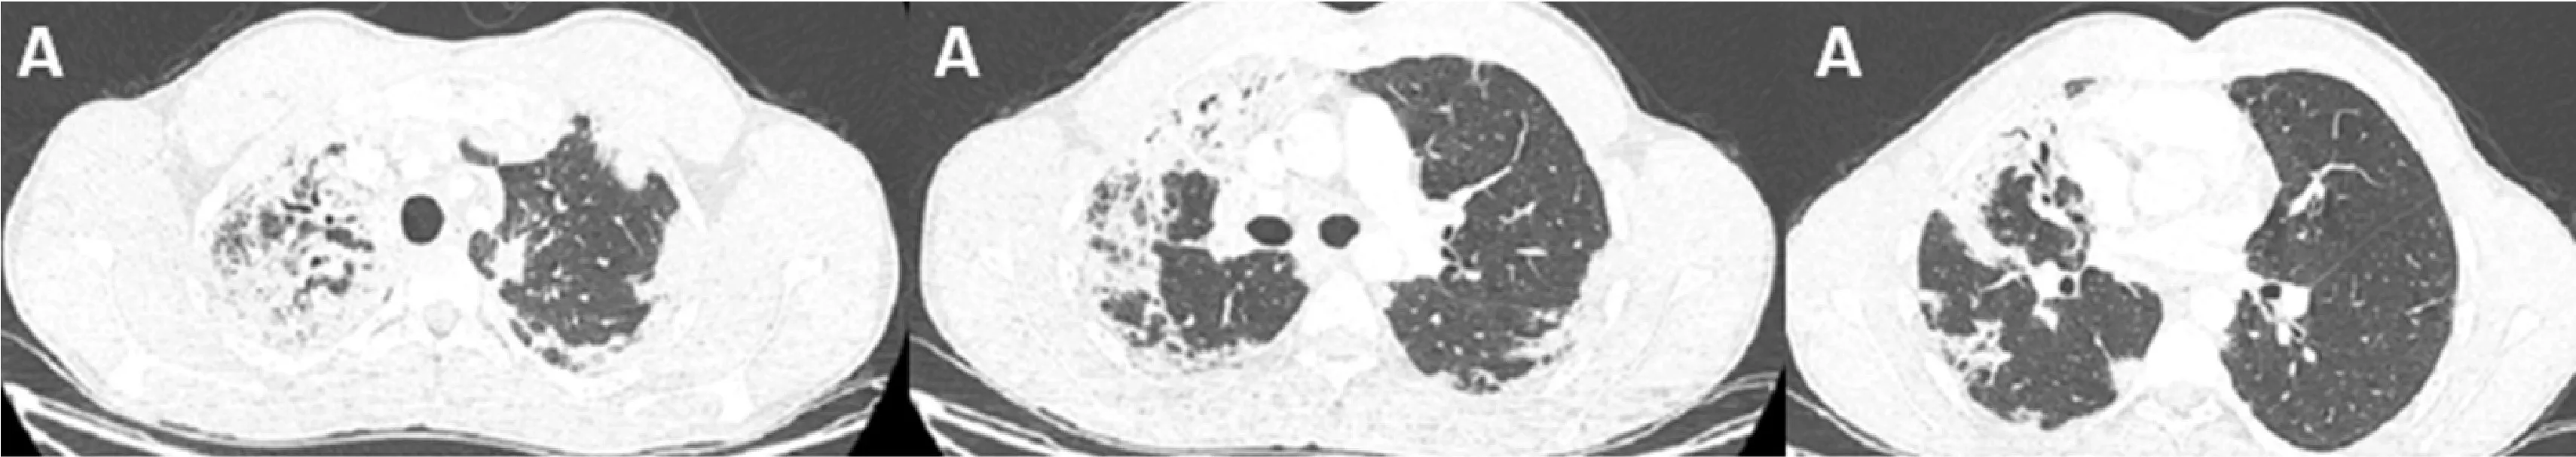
(A) CT chest of the first patient revealing bilateral and peripheral pulmonary infiltrates at the time of diagnosis.
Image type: radiology (ct)